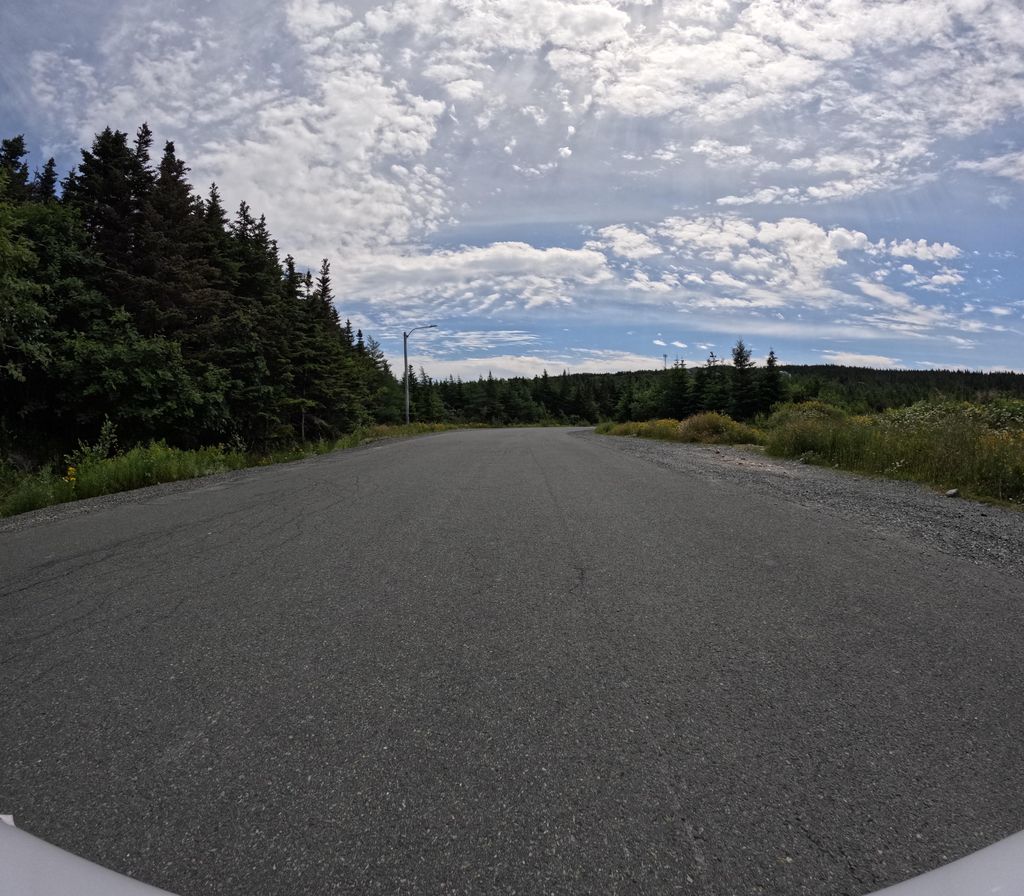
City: st_johns